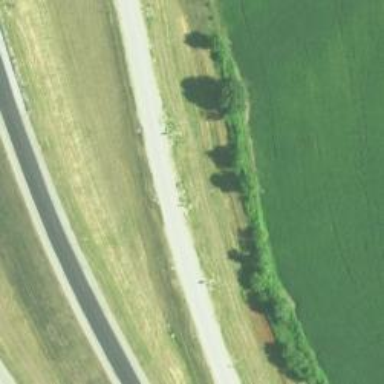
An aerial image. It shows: Primary link highway.